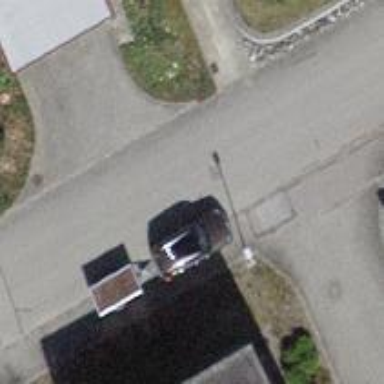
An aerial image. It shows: Sidewalk along the footway.